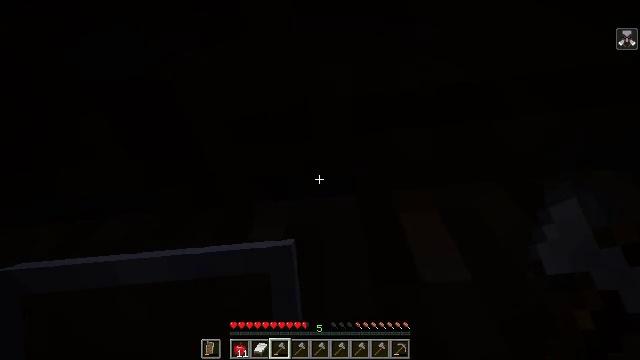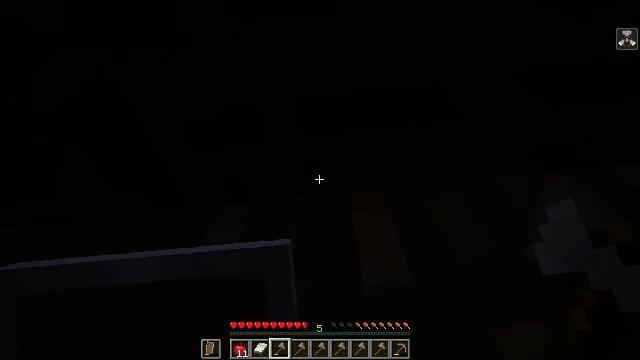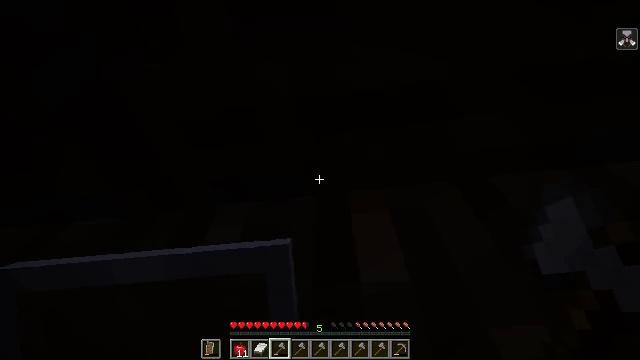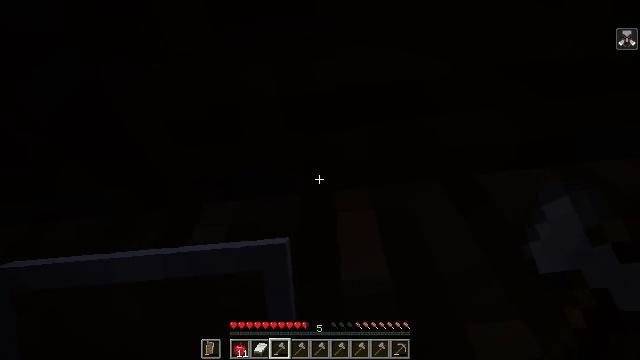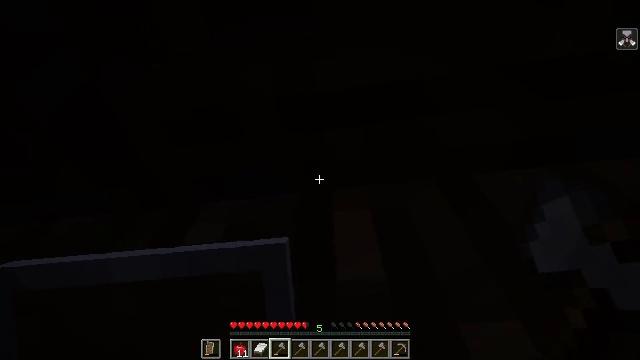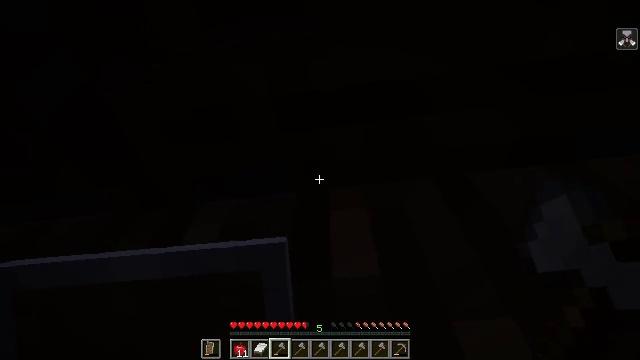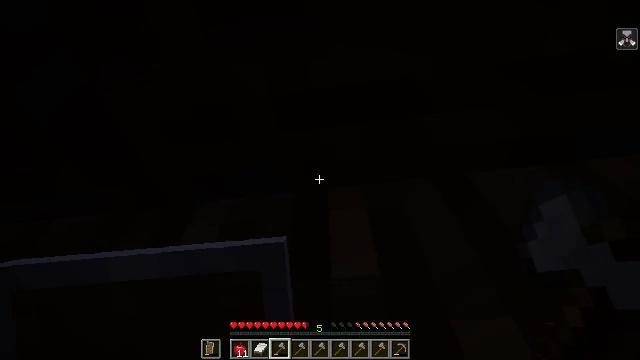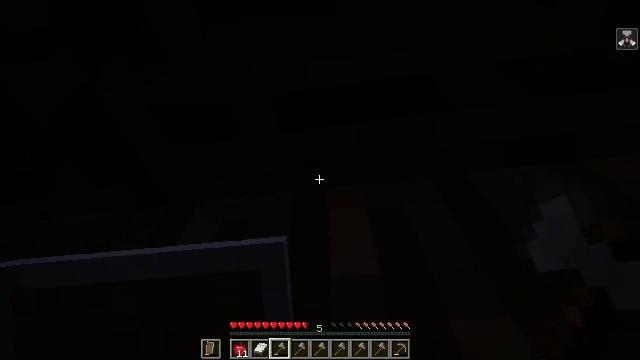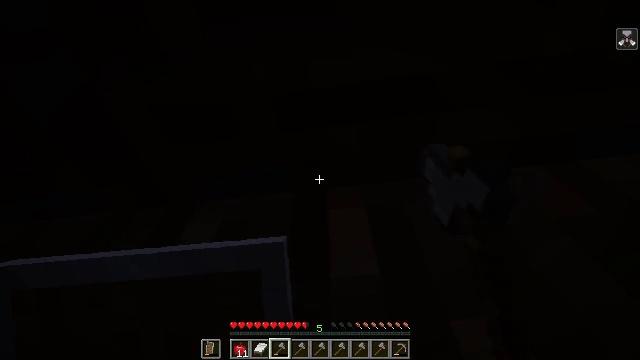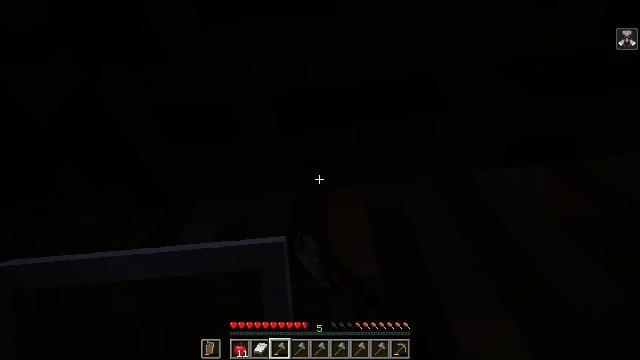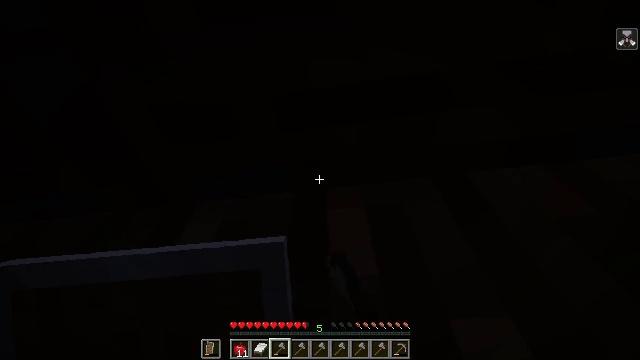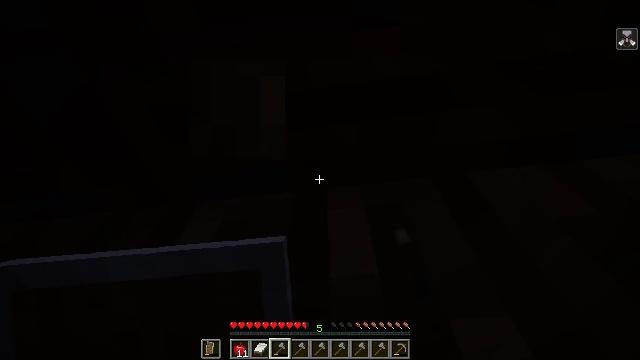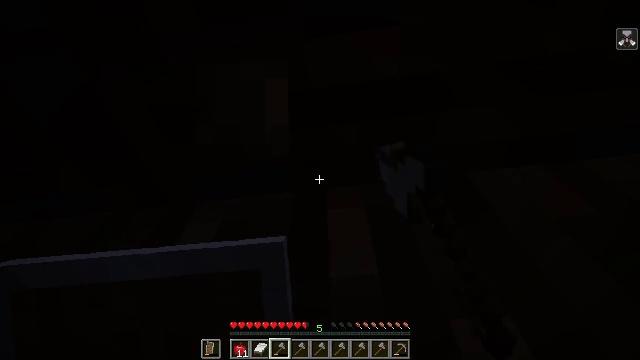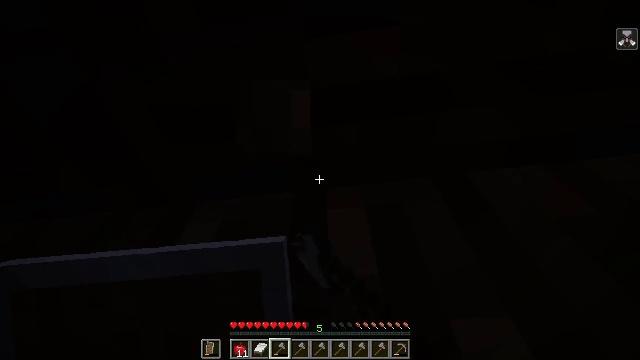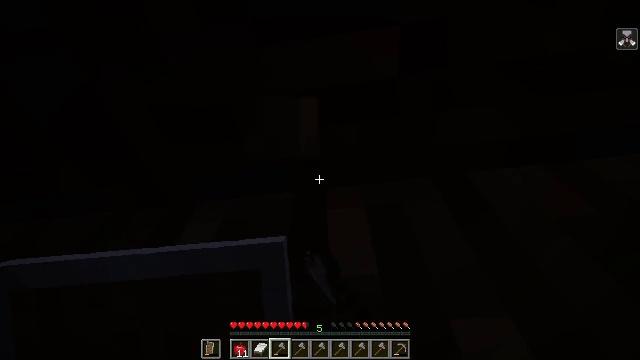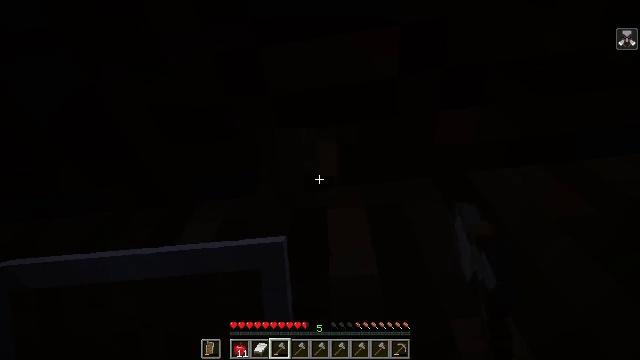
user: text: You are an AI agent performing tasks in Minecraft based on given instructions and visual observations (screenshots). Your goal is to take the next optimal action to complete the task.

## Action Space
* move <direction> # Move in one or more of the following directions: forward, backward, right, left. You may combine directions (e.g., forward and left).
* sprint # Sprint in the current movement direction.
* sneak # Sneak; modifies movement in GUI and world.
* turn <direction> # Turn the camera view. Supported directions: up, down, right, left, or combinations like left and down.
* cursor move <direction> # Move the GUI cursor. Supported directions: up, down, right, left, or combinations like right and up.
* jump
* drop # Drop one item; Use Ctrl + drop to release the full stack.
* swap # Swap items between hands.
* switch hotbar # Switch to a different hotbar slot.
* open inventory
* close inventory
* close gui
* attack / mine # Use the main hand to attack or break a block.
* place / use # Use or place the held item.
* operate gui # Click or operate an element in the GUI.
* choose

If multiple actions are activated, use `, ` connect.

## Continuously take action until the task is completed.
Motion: motion action
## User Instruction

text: Collect dark oak log for building.
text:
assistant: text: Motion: no_op
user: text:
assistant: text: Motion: no_op
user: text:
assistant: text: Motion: no_op
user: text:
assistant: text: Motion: no_op
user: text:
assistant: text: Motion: no_op
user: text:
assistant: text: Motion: no_op
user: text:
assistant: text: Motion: attack / mine
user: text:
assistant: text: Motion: attack / mine
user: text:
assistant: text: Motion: attack / mine
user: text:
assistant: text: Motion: attack / mine
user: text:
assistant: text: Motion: attack / mine
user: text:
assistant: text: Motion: attack / mine
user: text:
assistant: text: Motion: attack / mine
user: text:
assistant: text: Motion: attack / mine
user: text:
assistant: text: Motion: attack / mine
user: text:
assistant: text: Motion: attack / mine
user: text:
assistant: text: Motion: attack / mine
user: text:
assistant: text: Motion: attack / mine
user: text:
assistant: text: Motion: attack / mine
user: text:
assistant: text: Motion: attack / mine
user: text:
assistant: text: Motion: attack / mine
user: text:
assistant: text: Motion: attack / mine
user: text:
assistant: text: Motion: attack / mine
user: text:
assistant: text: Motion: attack / mine
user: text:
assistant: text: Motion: attack / mine
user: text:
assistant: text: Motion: attack / mine